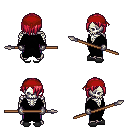
a pixel art fantasy rpg character, male body template, skeleton, black robe, magenta pants, ruby red bangs hairstyle, red bandana, metal gloves, gray slippers, spear, four views (front, back, left, right), 2x2 character sprite sheet, small pixel art, hard edges, no anti-aliasing